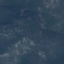
Label: HerbaceousVegetation